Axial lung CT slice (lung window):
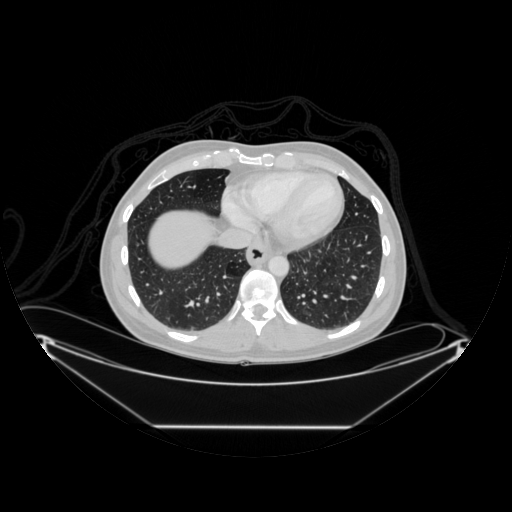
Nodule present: no